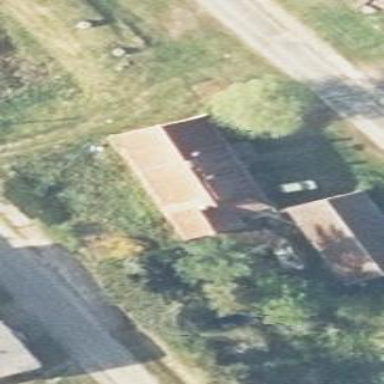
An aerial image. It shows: House with multiple parts.